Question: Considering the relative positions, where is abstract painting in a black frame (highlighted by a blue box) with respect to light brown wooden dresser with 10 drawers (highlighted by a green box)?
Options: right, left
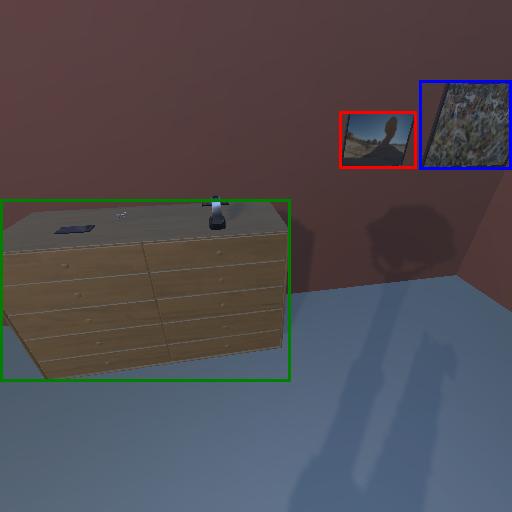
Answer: right